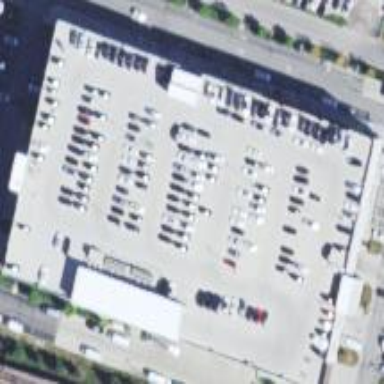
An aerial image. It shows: Commercial building housing car repair shop.